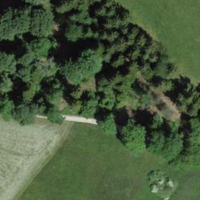
EUNIS habitat code: 52
Species observed at this site:
Anacamptis morio
Campanula trachelium